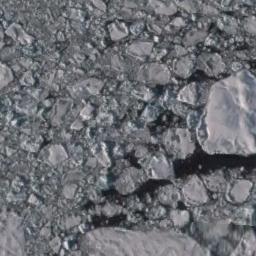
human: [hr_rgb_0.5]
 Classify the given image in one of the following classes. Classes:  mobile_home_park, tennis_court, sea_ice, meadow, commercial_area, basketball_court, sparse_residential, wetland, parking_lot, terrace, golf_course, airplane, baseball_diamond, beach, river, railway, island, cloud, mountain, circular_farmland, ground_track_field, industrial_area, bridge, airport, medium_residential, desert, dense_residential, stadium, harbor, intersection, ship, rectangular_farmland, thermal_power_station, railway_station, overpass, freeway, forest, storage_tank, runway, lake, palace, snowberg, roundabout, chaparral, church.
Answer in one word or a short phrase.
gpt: sea_ice